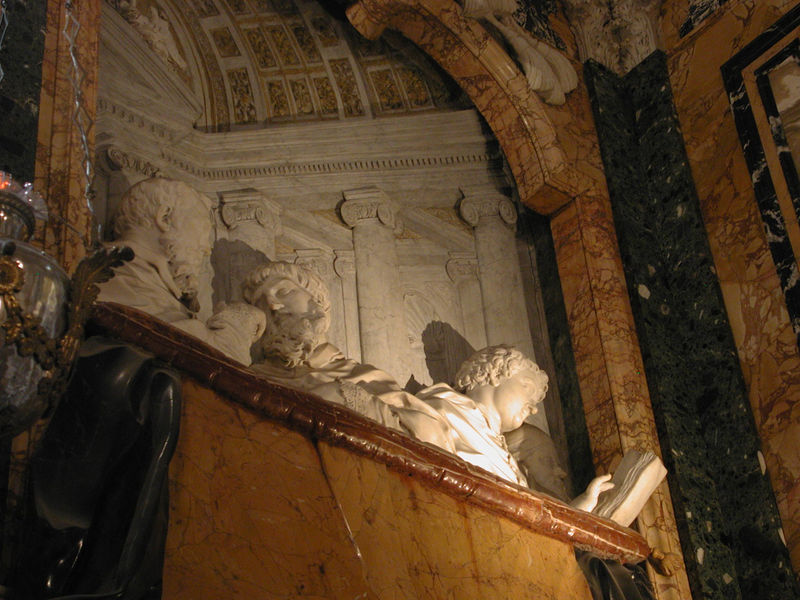
Titel: Altar in der Capella Cornaro
Künstler: Giovanni Lorenzo Bernini
Standort: Rom, S. Maria della Vittoria (EU - I - Latium)
Schlagwörter: braun, marmor, männer, pfeiler, reden, schwarz, säulen, bart, architektur, gold, haare, blatt, locken, renaissance, skulptur, bogen, figuren, detail, lesen, nische, gefäß, buch, kapitelle, kapitell, skulpturen, muschel, wissenschaft, buntmarmor, skupturen, 1580, 1640